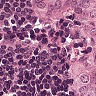
Metastatic tissue present: yes